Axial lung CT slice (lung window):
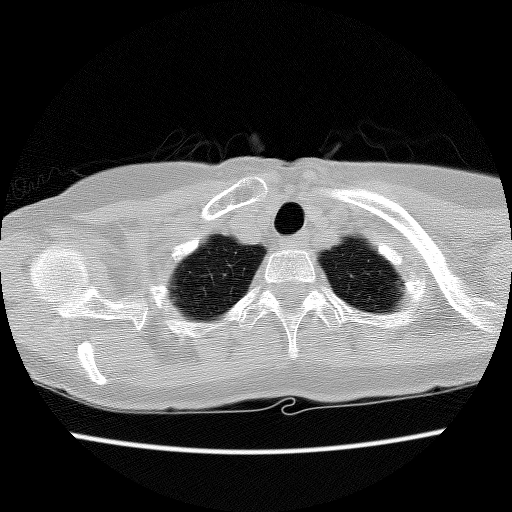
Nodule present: no